Question: How can I set the "Print Titles" property of a spreadsheet with OpenXML, to have a row show at the top of every printed page?
>
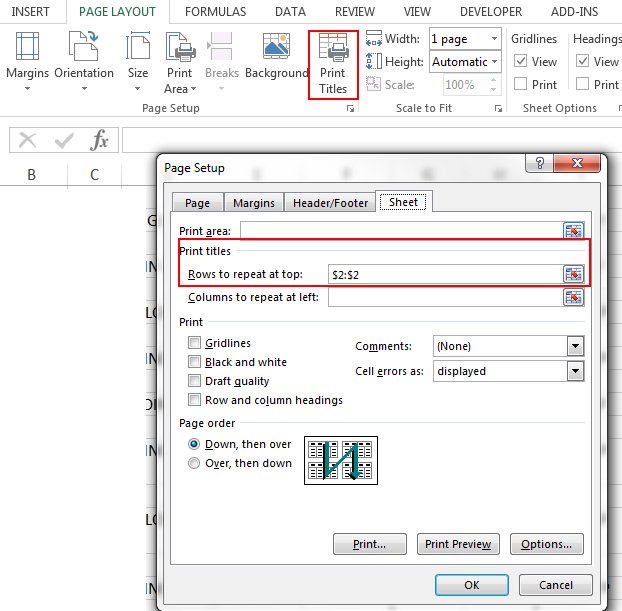
Answer: The property is directly saved in the 'SpreadsheetPrintingParts' object, however, this doesn't appear to be fully integrated into OpenXML as of yet, and requires passing a base64 string in to the variable. (<URL>'.
Instead, I found <URL> which stated giving the row the defined name "Print_Titles" has the same effect. I was then able to create a defined name through OpenXML with the following code:
'''
public void SetPrintTitleRows(int startRowIndex, int? endRowIndex = null)
{
var localSheetId = _localsheetId++; //LocalSheetIds are 0-indexed.
var definedName = new DefinedName
{
Name = "_xlnm.Print_Titles",
LocalSheetId = localSheetId,
Text = String.Format("'{0}'!${1}:${2}", _sheetName, startRowIndex, endRowIndex ?? startRowIndex)
};
if (_workbookPart.Workbook.DefinedNames == null)
{
var definedNamesCol = new DefinedNames();
_workbookPart.Workbook.Append(definedNamesCol);
}
_workbookPart.Workbook.DefinedNames.Append(definedName);
}
'''
Points to note:
1. DefinedName.LocalSheetId is zero-indexed, as opposed to Sheet.Id which is 1-indexed
2. DefinedNames is once per workbook, but can contain multiple DefinedName objects for different sheets.